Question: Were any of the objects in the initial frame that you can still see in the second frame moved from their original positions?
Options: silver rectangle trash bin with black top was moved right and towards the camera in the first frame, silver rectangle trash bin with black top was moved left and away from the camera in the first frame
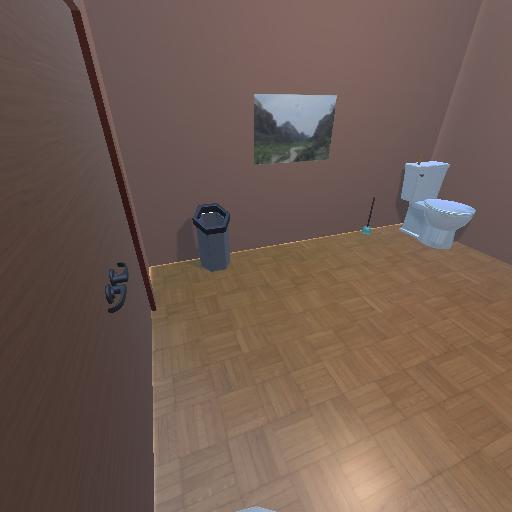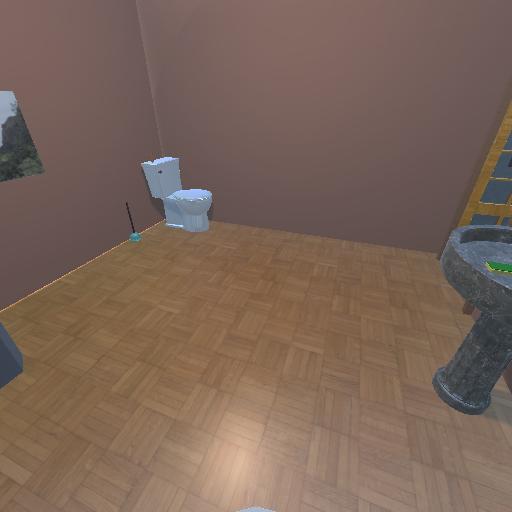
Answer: silver rectangle trash bin with black top was moved right and towards the camera in the first frame